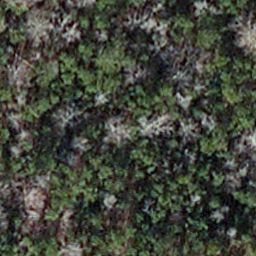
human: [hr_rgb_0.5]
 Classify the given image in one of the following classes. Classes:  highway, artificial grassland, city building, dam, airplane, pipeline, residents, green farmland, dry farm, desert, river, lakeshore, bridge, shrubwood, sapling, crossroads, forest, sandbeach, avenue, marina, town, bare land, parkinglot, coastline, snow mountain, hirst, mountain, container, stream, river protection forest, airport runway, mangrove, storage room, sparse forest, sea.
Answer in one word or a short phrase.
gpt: sapling